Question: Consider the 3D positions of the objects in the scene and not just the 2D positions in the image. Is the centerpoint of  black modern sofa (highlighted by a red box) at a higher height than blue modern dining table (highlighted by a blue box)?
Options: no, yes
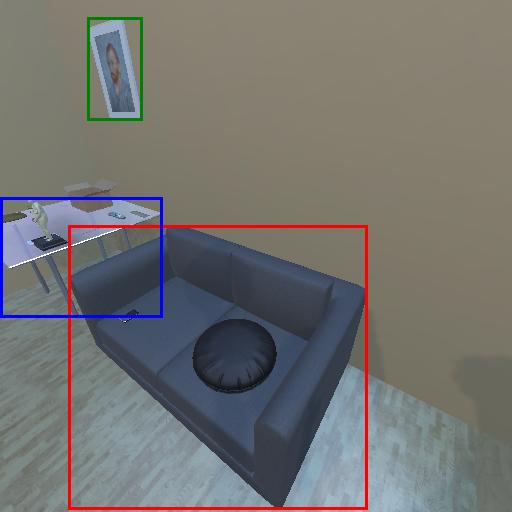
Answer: no